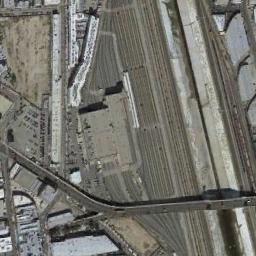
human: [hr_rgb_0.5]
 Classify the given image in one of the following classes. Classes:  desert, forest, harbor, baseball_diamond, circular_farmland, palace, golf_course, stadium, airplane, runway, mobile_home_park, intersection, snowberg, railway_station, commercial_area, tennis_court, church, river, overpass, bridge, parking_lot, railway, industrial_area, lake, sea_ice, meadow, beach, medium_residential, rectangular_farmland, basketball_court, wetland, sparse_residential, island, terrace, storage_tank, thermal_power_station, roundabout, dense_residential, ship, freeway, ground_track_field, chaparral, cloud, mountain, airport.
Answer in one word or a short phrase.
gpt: railway_station